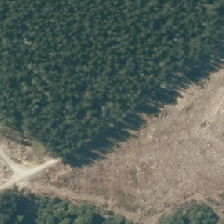
Land cover: harvested_forest